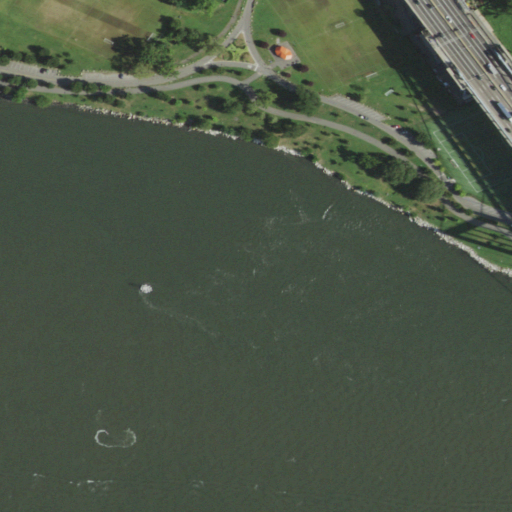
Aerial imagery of bar in New York named Hog Back containing open water, medium intensity development, low intensity development, herbaceous wetlands, open development, high intensity development, pasture, and grassland